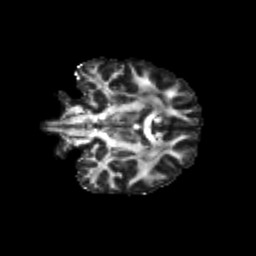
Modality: FA
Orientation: coronal
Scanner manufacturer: siemens
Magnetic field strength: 3 T
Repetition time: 9.2 s
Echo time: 0.084 s